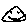
Label: smiley face